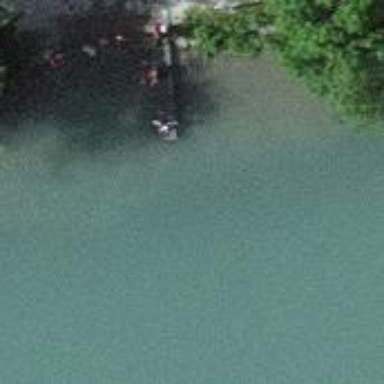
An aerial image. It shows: Pier made of metal.